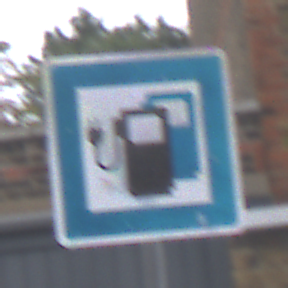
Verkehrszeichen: LadestationFuerElektrofahrzeuge
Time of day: MorningAfternoon
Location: Outdoor (Urban)
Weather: Overcast
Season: NotSpecified
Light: Natural